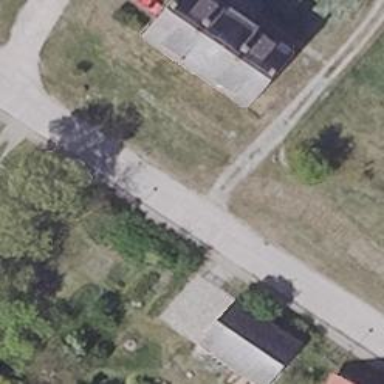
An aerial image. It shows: Residential road with asphalt surface. Sidewalk is present on the left side.